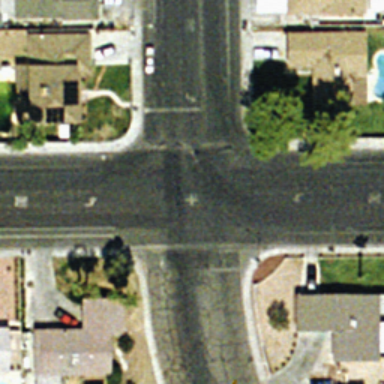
An intersection with no cars or pedestrians .